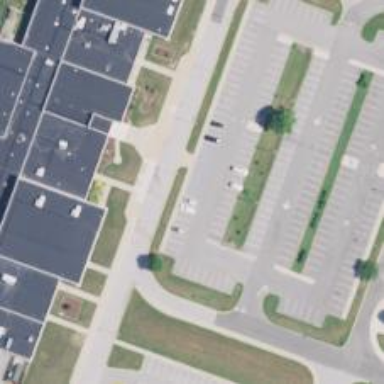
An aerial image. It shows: Parking space.